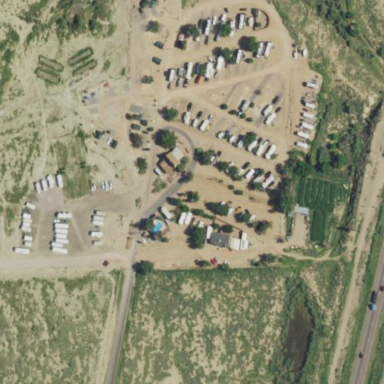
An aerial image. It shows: Caravan site for tourism.